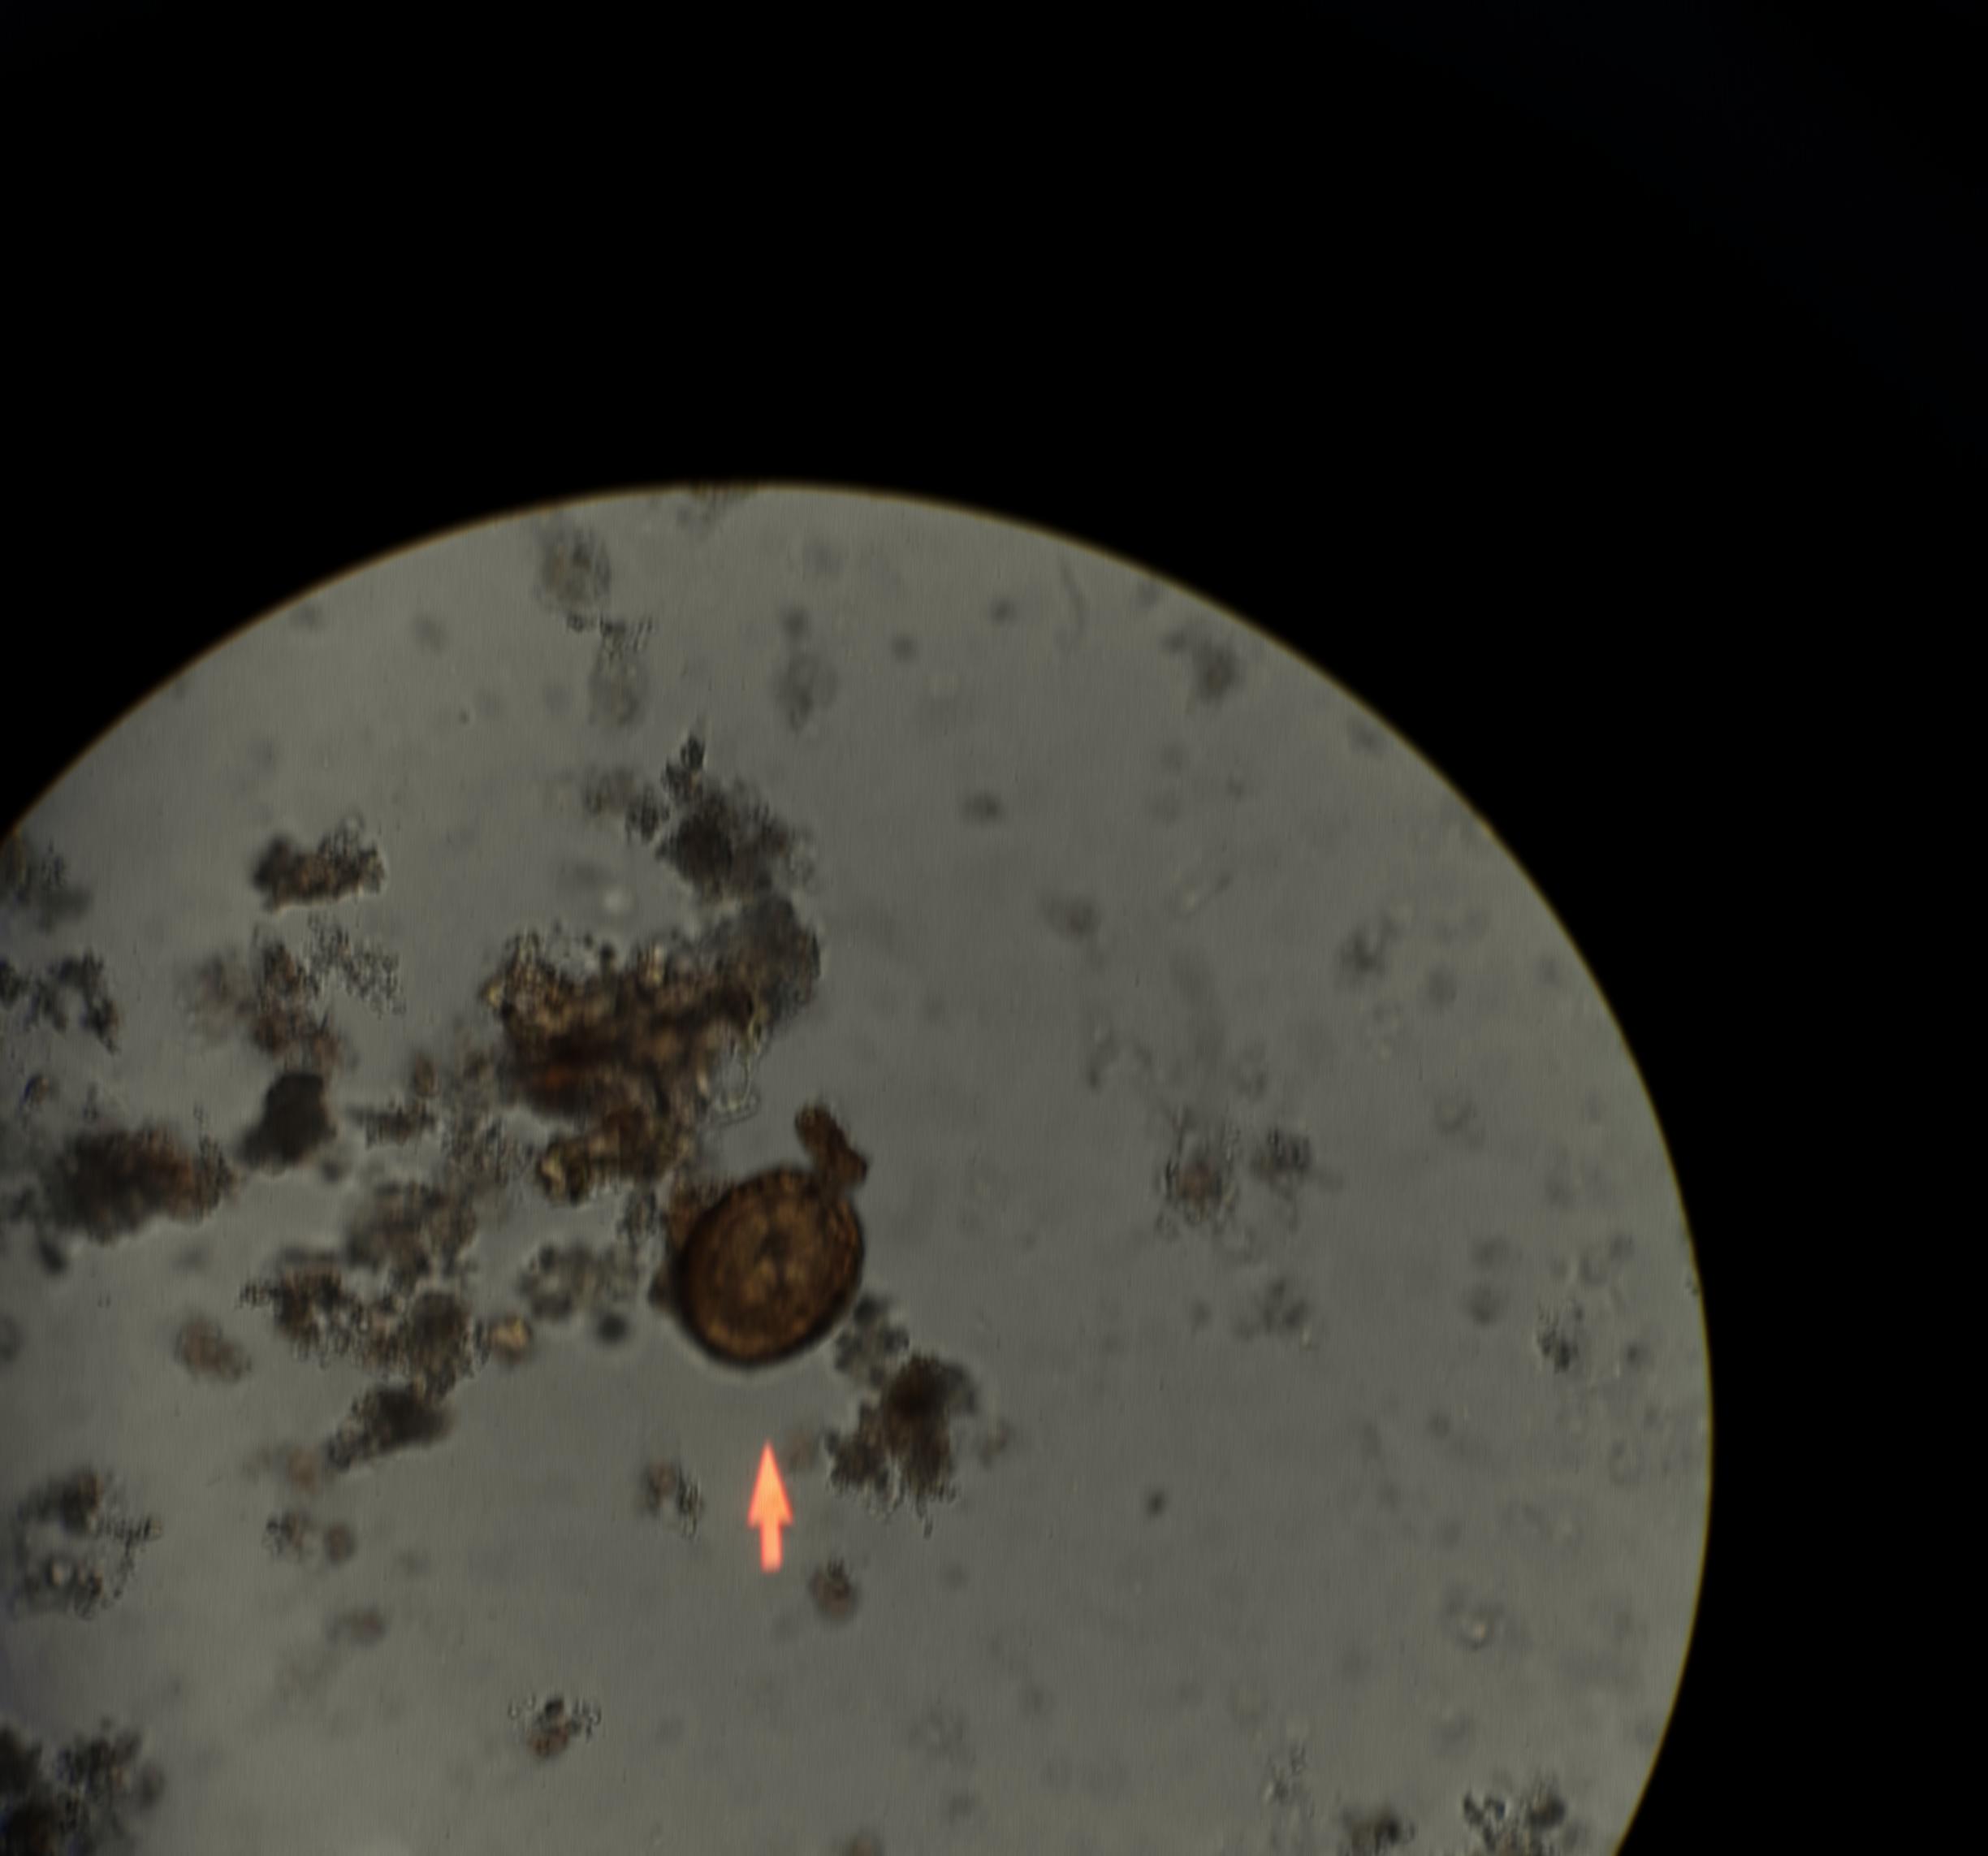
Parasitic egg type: Ascaris lumbricoides